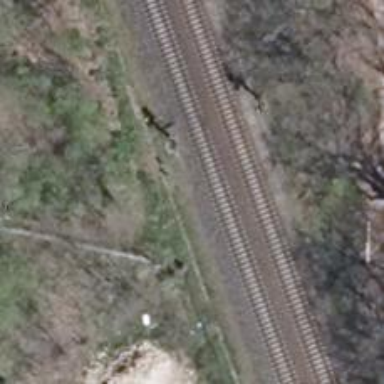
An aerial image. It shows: Railway signal.